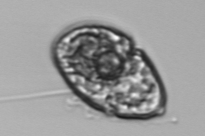
Label: Gyrodinium